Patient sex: F
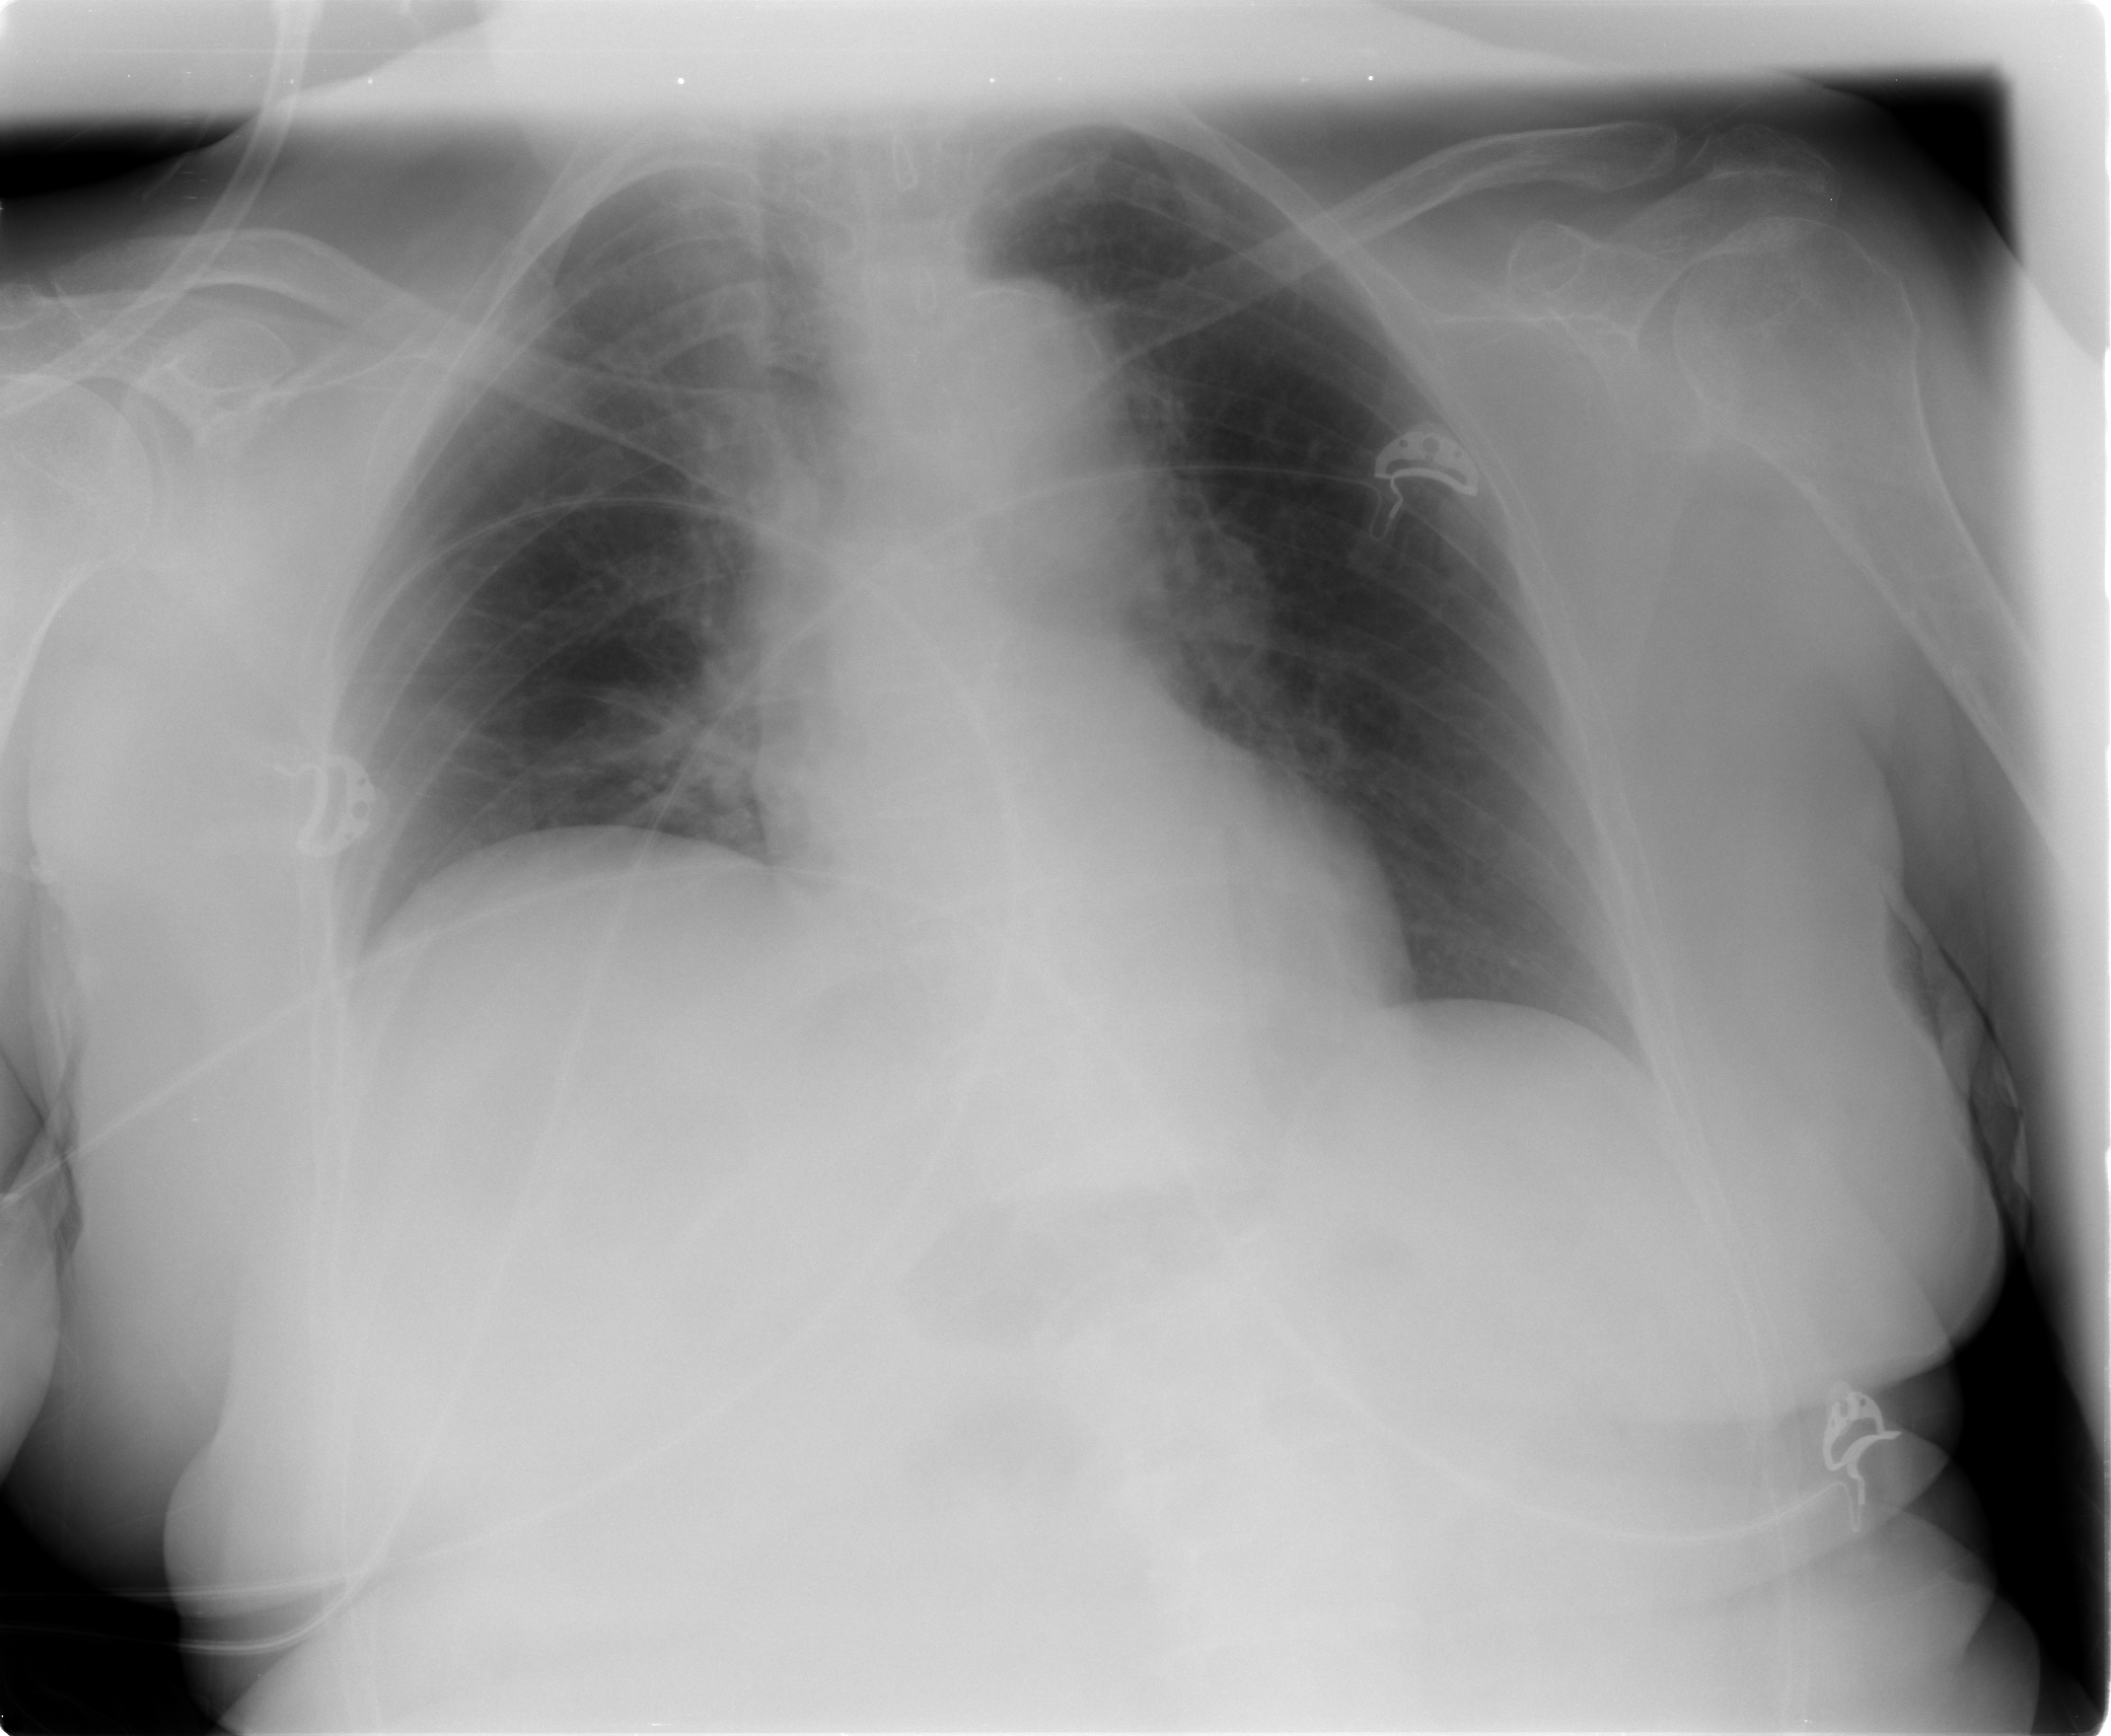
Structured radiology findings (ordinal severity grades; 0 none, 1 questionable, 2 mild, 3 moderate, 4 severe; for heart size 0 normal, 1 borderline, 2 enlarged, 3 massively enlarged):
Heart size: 0
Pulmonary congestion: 0
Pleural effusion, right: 0
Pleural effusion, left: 0
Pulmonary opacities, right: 0
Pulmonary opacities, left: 0
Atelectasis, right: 2
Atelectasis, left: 0